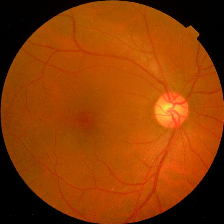
Diabetic retinopathy grade: No DR